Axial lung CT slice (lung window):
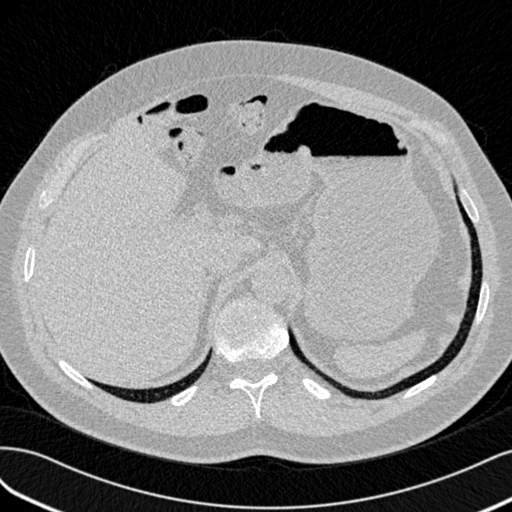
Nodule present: no